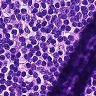
Metastatic tissue present: no